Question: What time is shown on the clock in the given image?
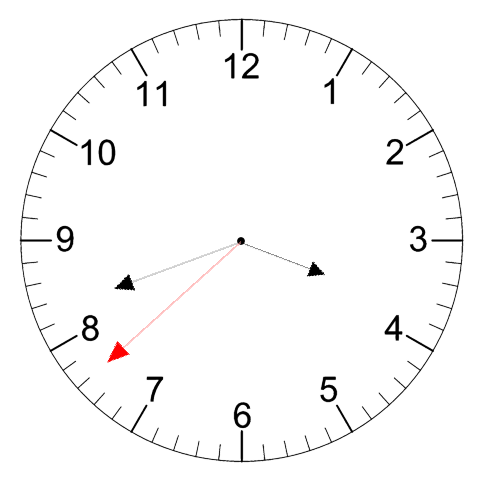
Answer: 03:41:38